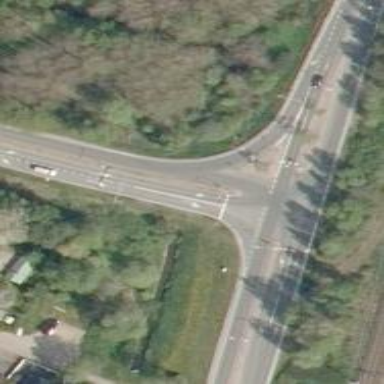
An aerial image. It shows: Secondary link road with asphalt surface.